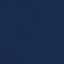
Land use / land cover: SeaLake